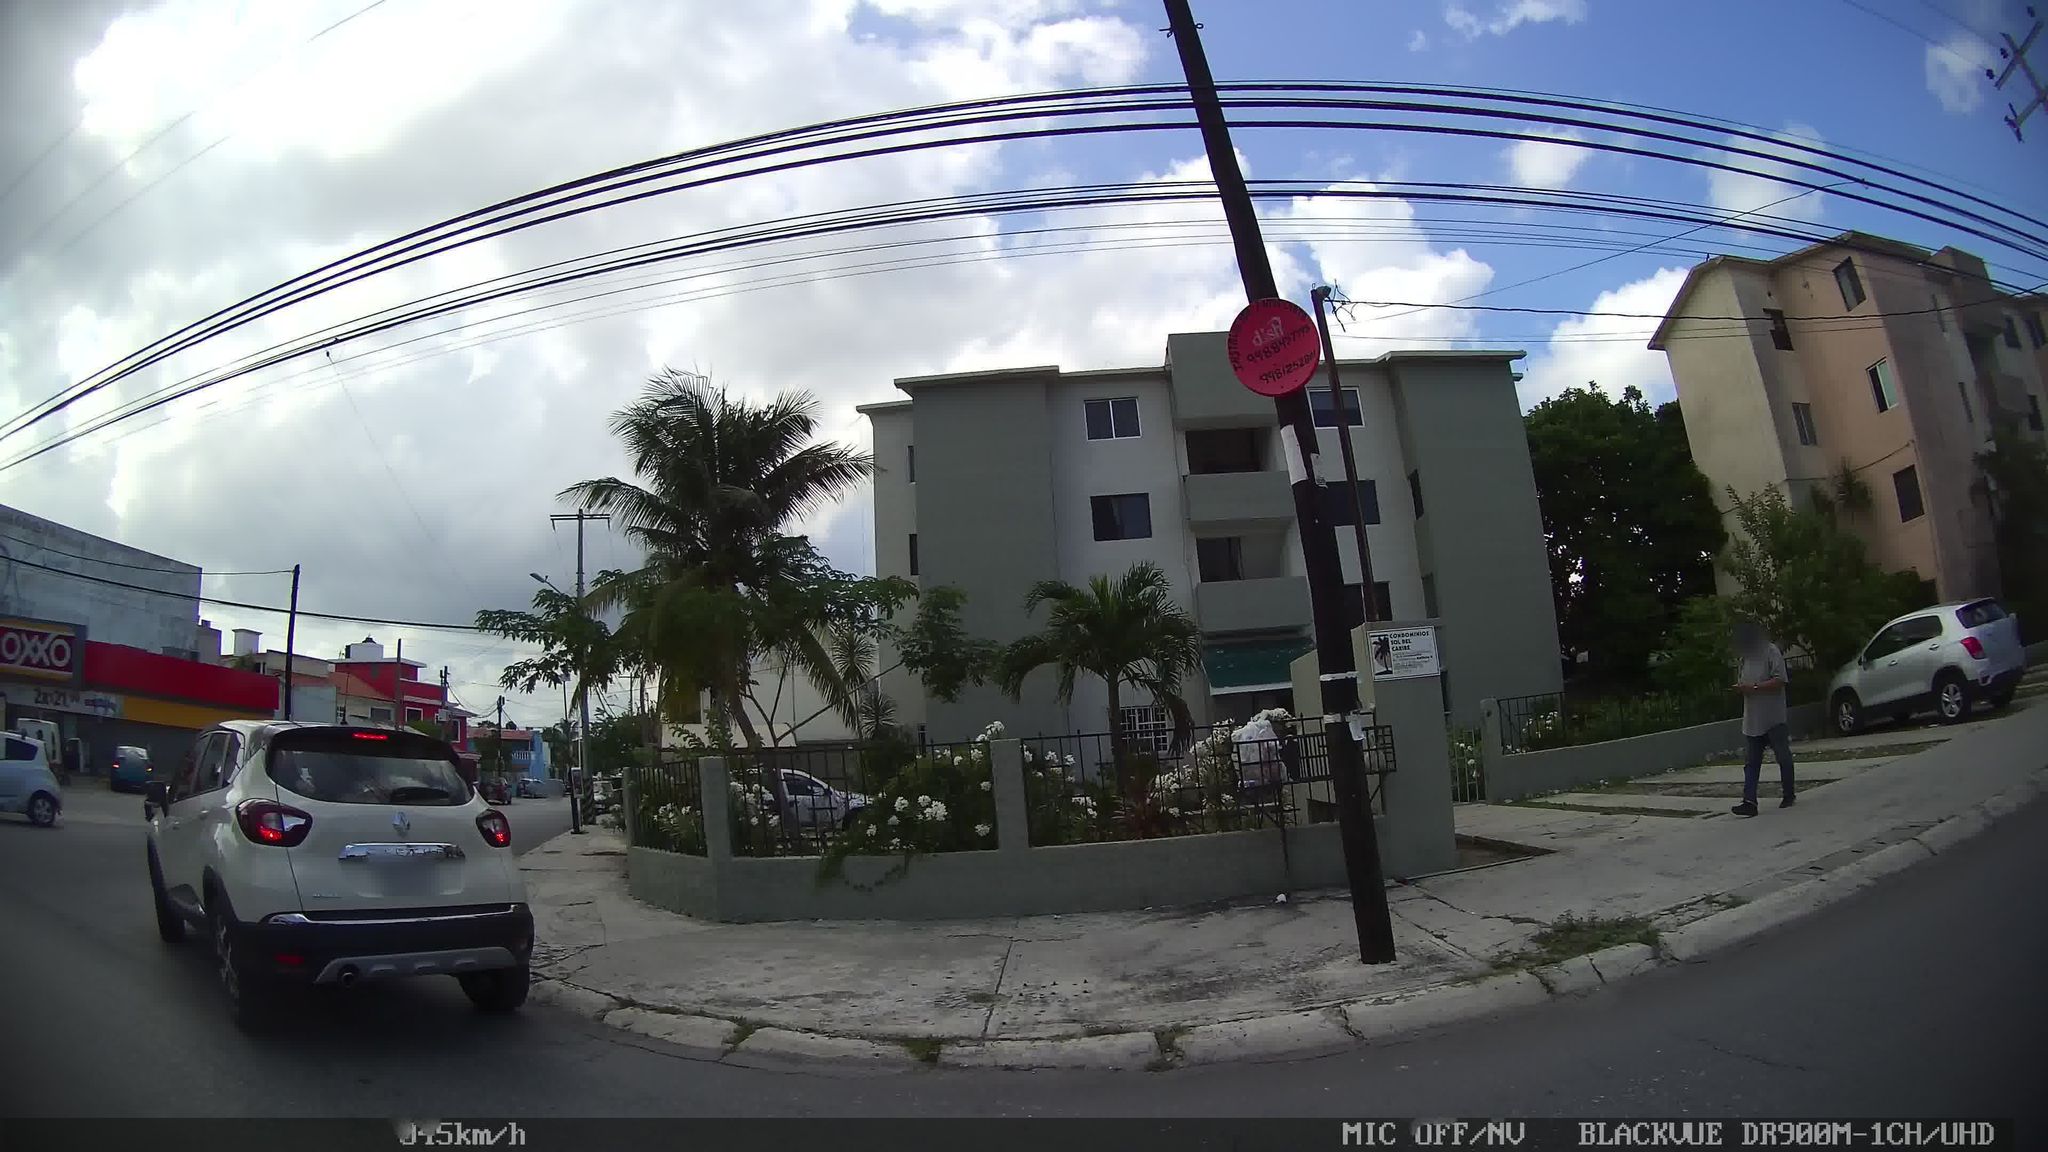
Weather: snowy
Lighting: day
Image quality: good
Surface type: driving surface
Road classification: residential
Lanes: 2
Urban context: urban centre
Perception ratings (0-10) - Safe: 2.27, Lively: 7.54, Beautiful: 5.76, Boring: 0.62, Depressing: 6.07, Wealthy: 2.31